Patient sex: M
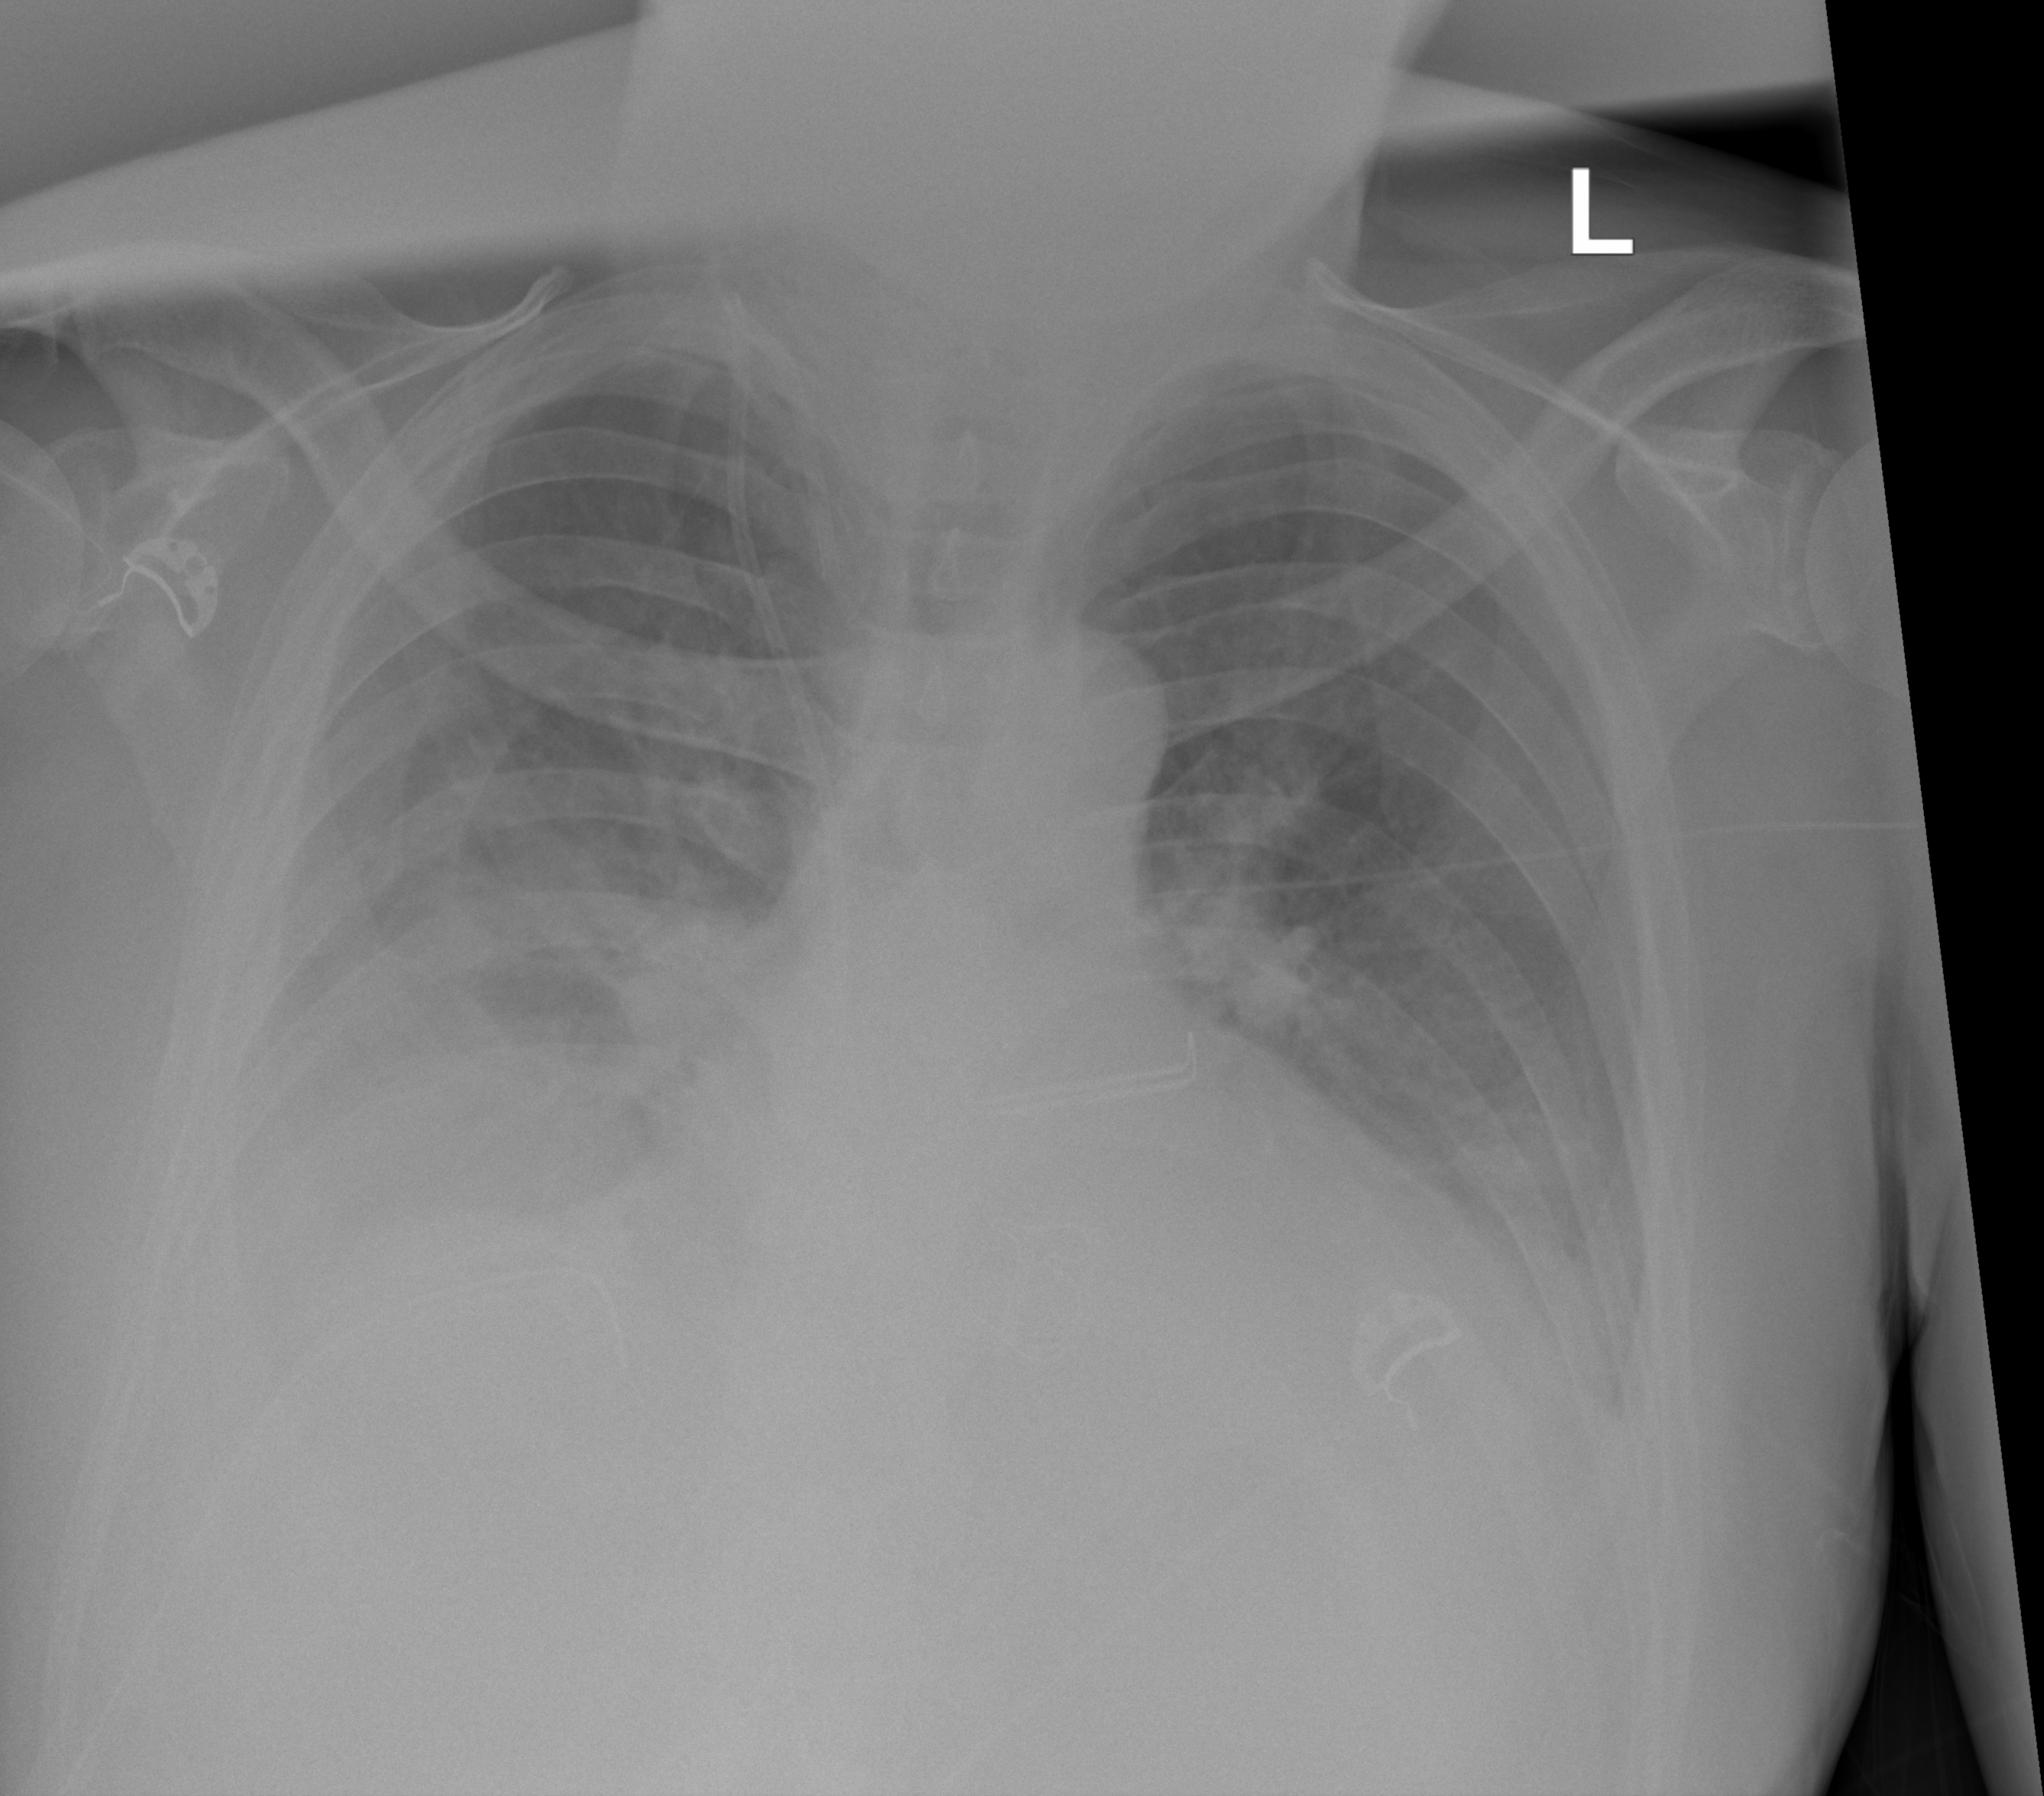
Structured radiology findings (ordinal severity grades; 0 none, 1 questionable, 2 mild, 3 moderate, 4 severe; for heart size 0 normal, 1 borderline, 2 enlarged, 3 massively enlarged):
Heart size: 2
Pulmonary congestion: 2
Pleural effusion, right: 2
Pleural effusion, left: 2
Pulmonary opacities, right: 2
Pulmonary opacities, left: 0
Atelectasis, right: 3
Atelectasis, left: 2